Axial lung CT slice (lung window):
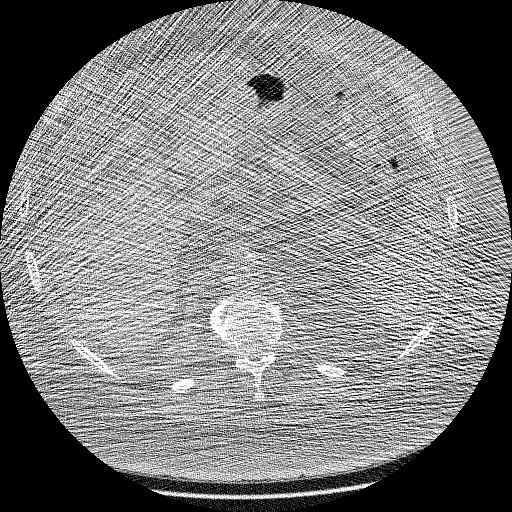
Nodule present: no